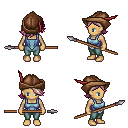
a pixel art fantasy rpg character, female body template, human, tanned skin, blue vest, teal pants, white blonde swoop hairstyle, leather cap, spear, four views (front, back, left, right), 2x2 character sprite sheet, small pixel art, hard edges, no anti-aliasing